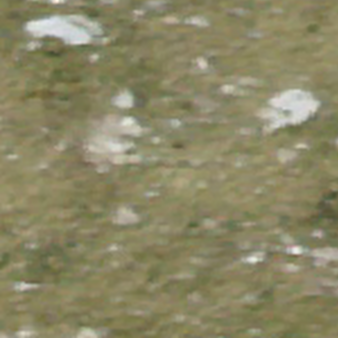
Label: other